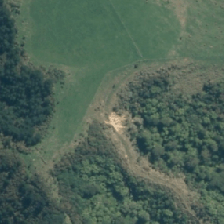
Land cover: manuka_kanuka